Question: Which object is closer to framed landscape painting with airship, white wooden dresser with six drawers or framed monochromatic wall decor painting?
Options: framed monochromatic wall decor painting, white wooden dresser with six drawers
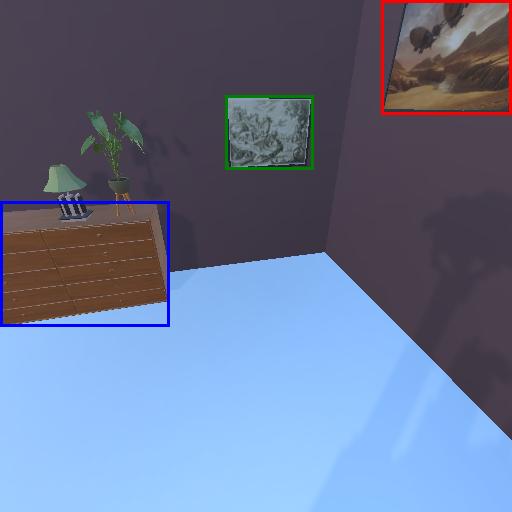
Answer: framed monochromatic wall decor painting